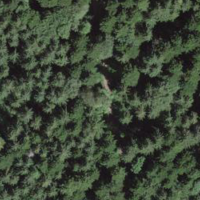
EUNIS habitat code: 43
Species observed at this site:
Chrysosplenium alternifolium